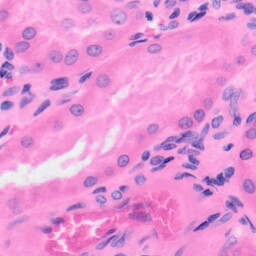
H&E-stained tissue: Kidney